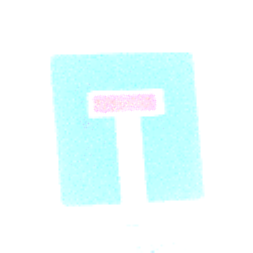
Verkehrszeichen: Sackgasse
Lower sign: HinweisGeaenderteVorfahrtVerkehrsfuehrungVerkehrsregelung3
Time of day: MorningAfternoon
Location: Outdoor (Nature)
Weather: Clear
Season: Autumn
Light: Natural